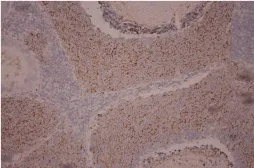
Chromogranin A.
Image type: pathology (immunostaining)